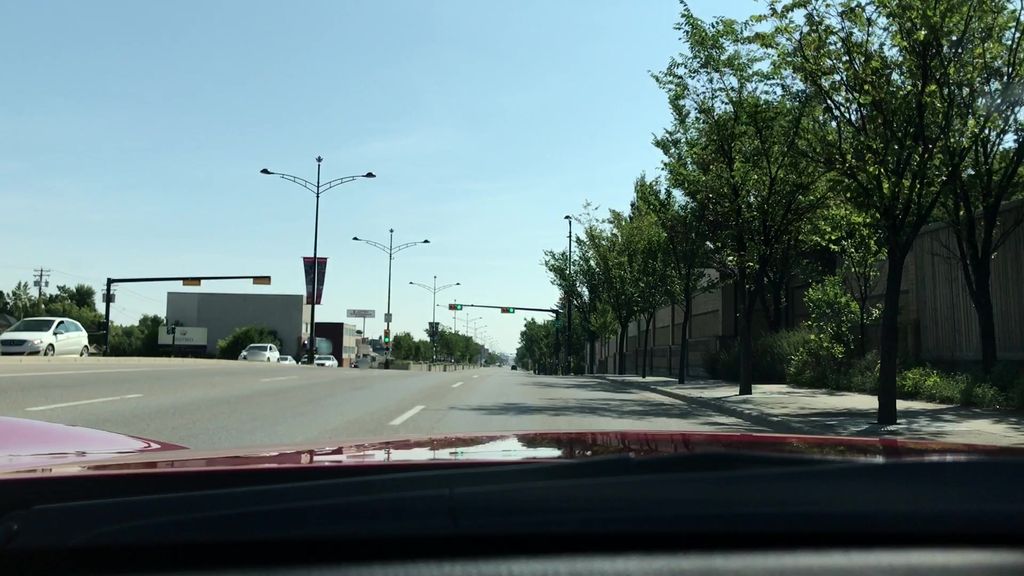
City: calgary